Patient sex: M
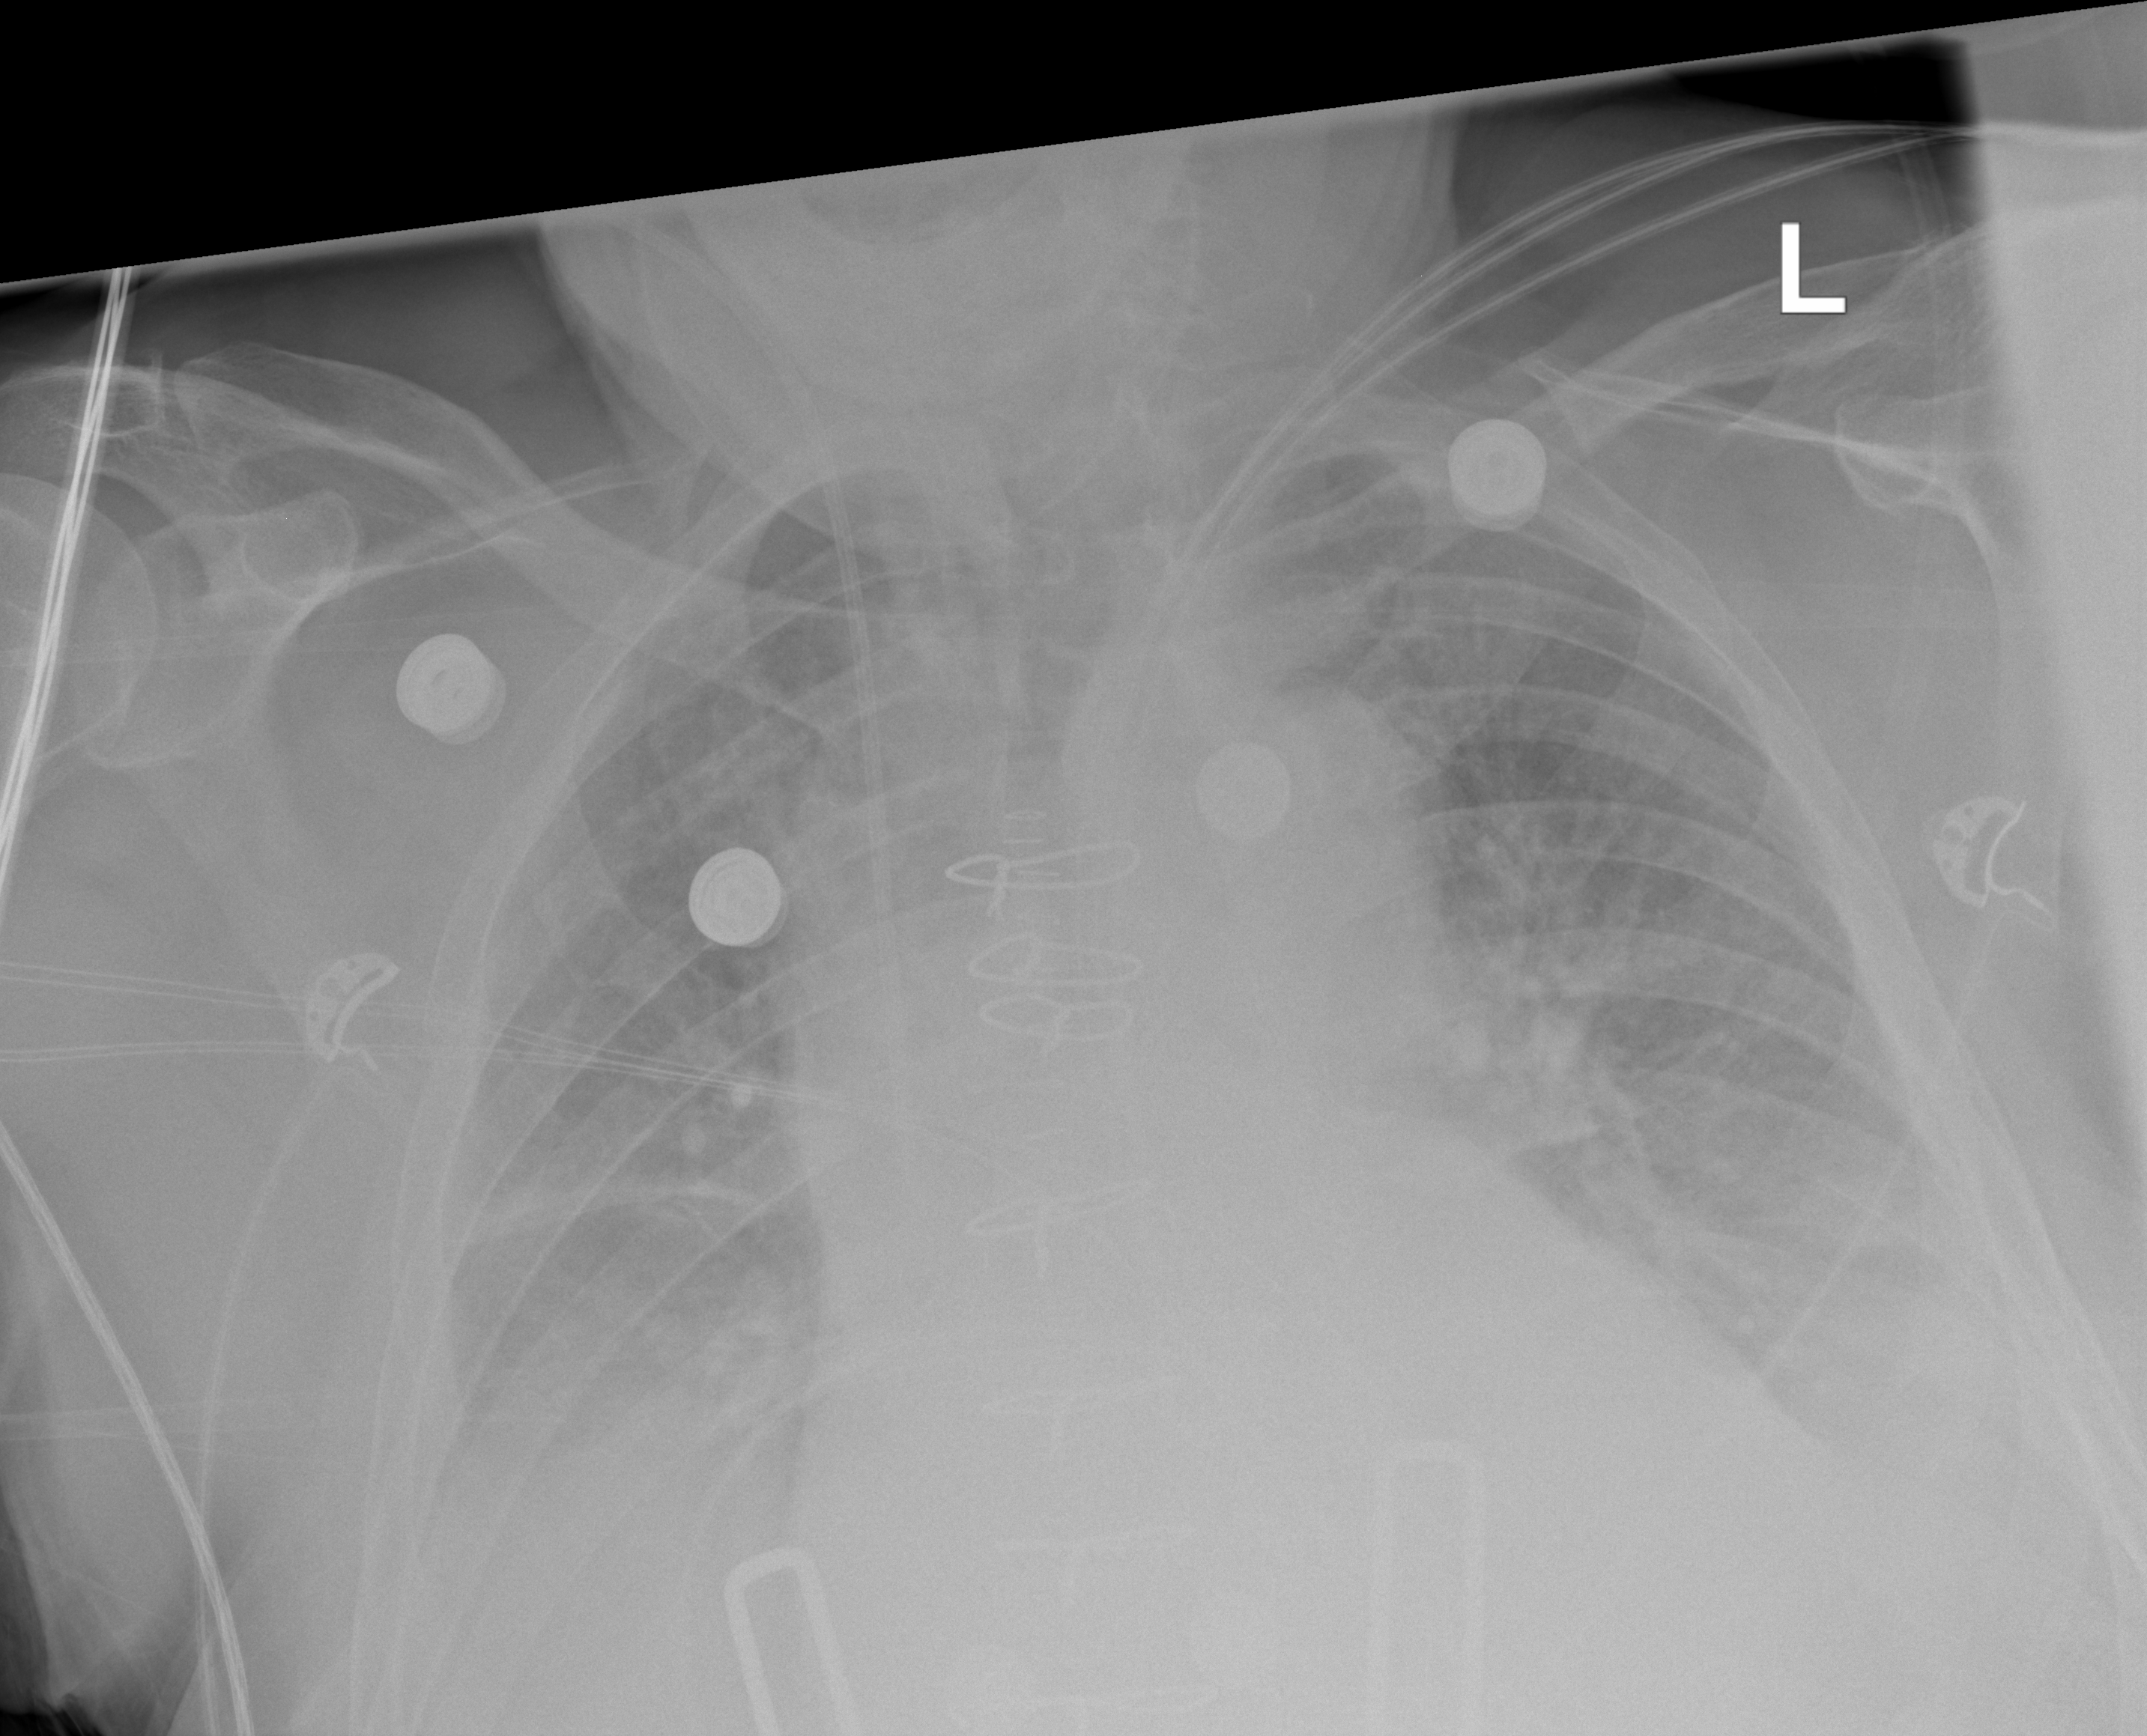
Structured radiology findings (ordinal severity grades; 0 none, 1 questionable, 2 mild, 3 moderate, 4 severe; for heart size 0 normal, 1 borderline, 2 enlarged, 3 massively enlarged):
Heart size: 2
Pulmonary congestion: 2
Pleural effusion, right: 2
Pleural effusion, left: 2
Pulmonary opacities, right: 2
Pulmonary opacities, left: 2
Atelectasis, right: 2
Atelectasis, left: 2